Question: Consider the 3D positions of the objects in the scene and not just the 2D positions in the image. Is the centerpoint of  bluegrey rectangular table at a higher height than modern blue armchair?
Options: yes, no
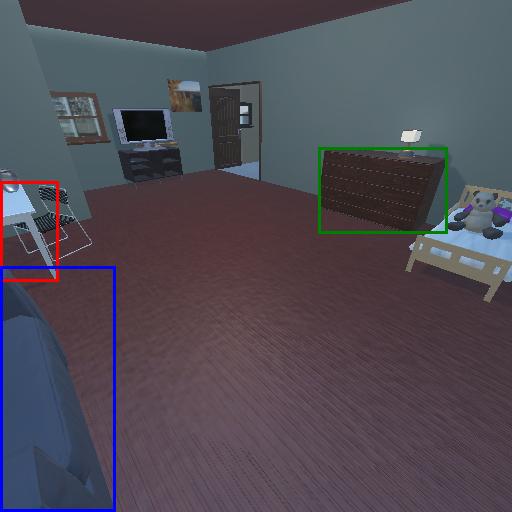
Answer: yes